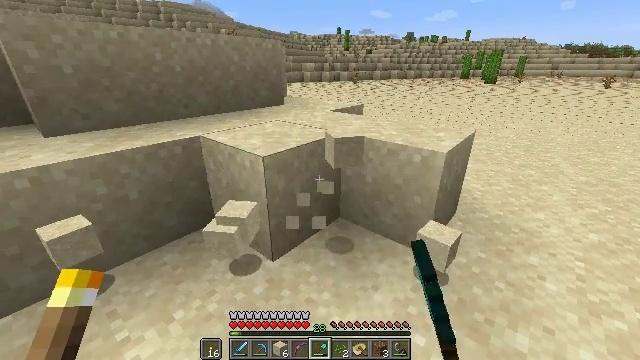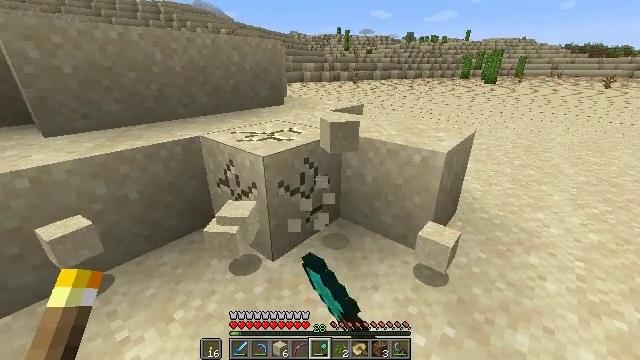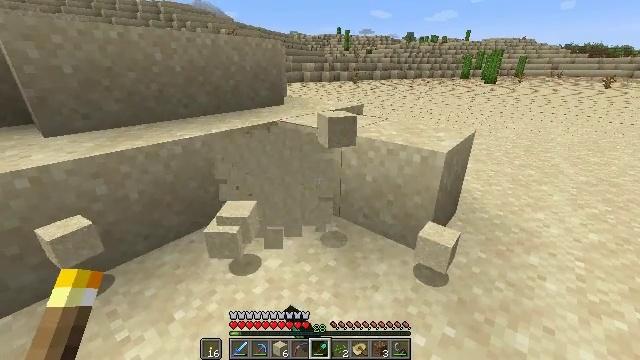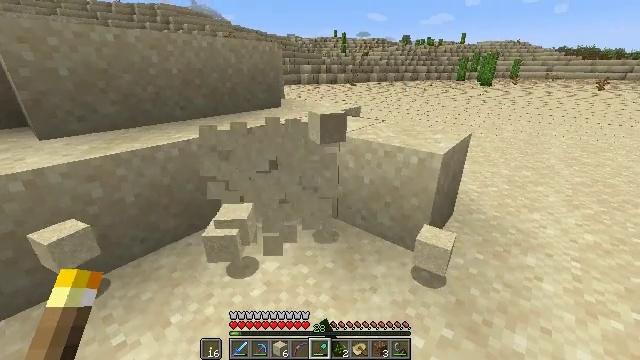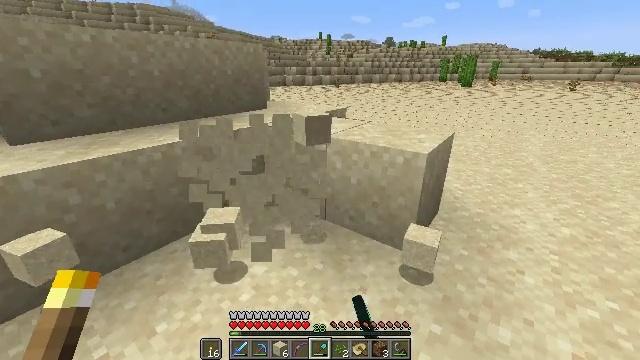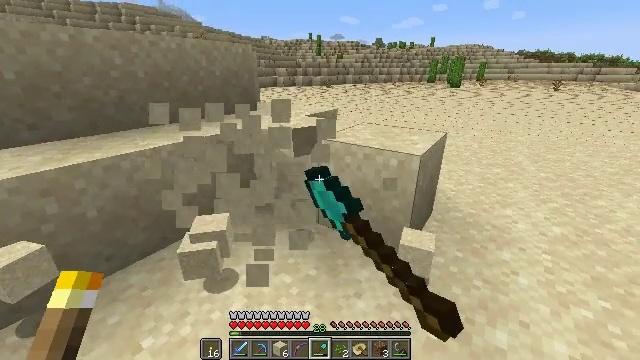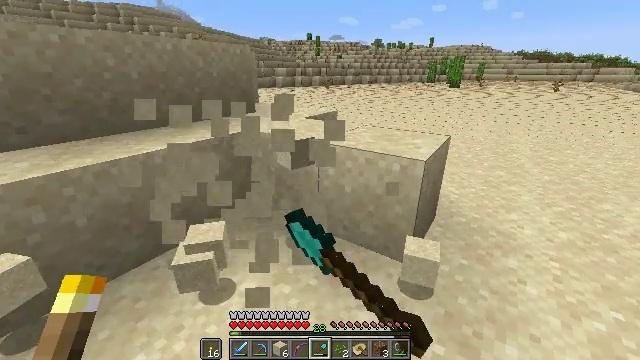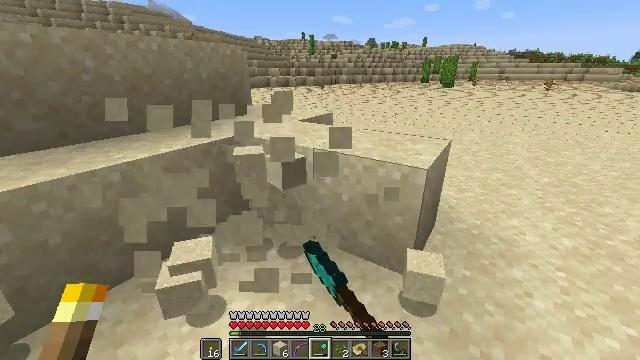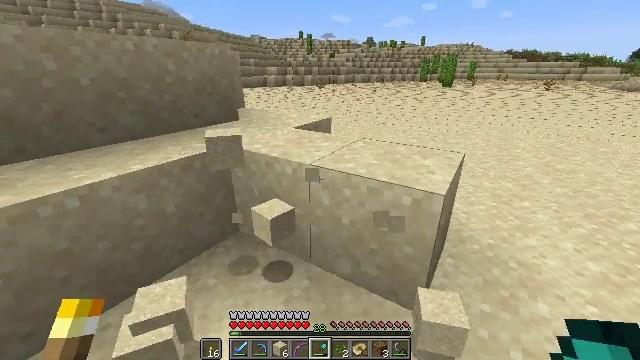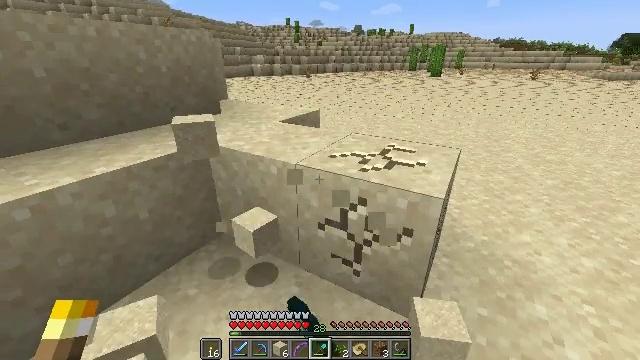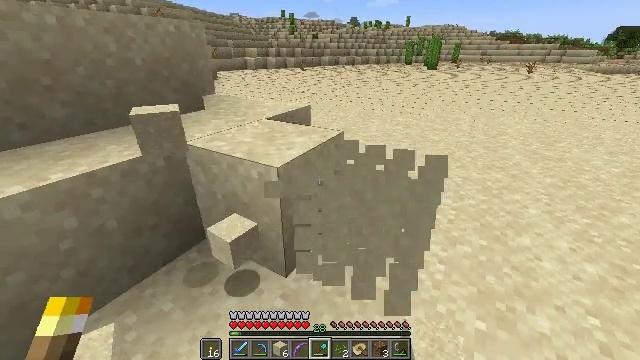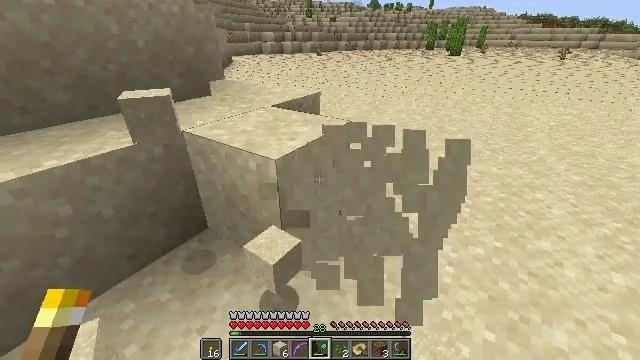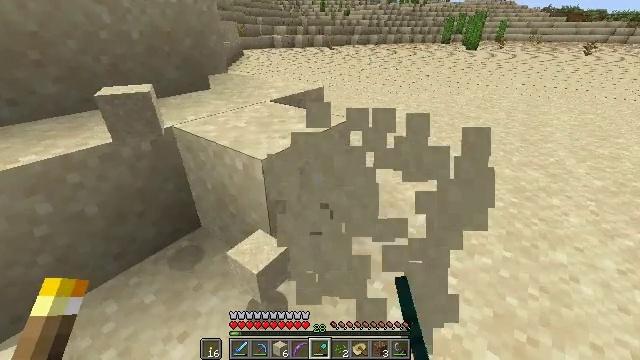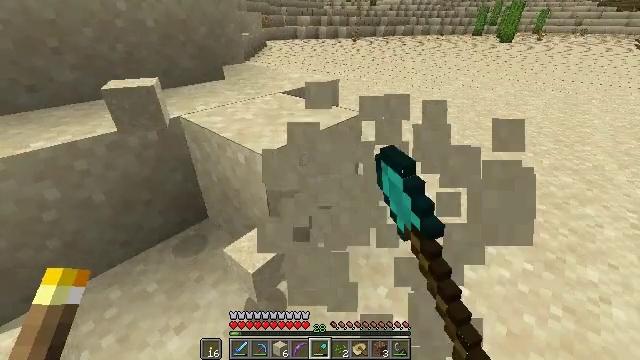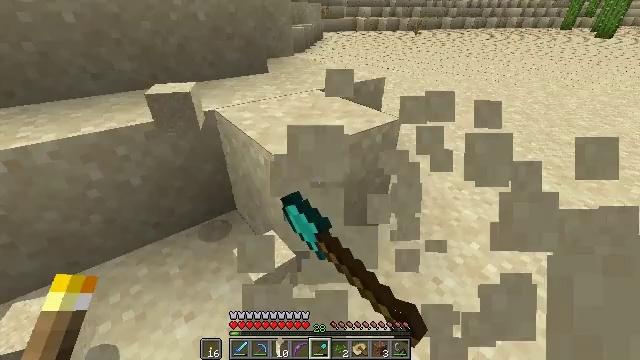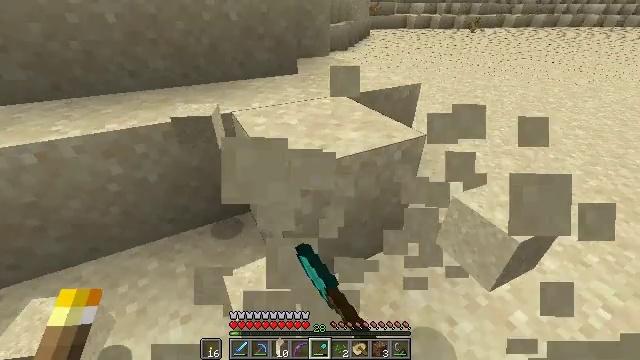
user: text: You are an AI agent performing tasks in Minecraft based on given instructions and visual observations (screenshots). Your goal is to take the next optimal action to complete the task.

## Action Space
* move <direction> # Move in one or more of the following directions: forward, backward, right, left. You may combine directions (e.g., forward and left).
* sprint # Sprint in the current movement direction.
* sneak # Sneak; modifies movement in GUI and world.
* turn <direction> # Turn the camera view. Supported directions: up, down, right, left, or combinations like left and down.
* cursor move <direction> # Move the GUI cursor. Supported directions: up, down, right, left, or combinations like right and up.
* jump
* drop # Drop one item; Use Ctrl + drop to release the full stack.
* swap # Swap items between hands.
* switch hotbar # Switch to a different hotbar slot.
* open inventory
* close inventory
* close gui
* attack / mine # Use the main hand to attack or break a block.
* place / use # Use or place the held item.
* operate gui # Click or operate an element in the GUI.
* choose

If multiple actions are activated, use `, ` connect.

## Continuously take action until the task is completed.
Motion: motion action
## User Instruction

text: Attack the ground to gather sand.
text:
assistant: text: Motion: attack / mine
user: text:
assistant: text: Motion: attack / mine
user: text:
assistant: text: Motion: attack / mine
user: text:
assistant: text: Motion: turn right, attack / mine
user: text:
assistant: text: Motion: move forward, turn right, attack / mine
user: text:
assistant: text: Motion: move forward, attack / mine
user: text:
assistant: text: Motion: move forward, turn right, attack / mine
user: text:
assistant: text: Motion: move forward, attack / mine
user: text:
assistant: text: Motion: move forward, turn right and down, attack / mine
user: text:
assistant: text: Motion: move forward and move right, turn down, attack / mine
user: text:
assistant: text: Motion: move forward and move right, turn left and down, attack / mine
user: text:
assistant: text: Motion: move forward and move right, turn left and down, attack / mine
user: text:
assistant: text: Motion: move forward and move right, turn left and down, attack / mine
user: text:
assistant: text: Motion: move forward and move right, turn left and down, attack / mine
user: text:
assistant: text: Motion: move forward and move right, turn left, attack / mine
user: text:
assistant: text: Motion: move forward and move right, turn left, attack / mine
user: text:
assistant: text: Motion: attack / mine
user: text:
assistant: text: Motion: move right, turn left, attack / mine
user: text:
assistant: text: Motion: move forward and move right, turn left and down, attack / mine
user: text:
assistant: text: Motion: move forward and move right, turn left, attack / mine
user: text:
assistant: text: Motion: move forward and move right, turn left, attack / mine
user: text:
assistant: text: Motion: move forward and move right, turn left and up, attack / mine
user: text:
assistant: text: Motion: move right, turn left
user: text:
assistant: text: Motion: move right, turn left
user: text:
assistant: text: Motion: turn left
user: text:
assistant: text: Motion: turn left and up
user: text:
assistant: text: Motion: move forward, turn left and up
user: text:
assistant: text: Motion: move forward, turn left and up
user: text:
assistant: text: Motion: move forward and move left, turn left and up
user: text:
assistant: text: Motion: move forward and move left